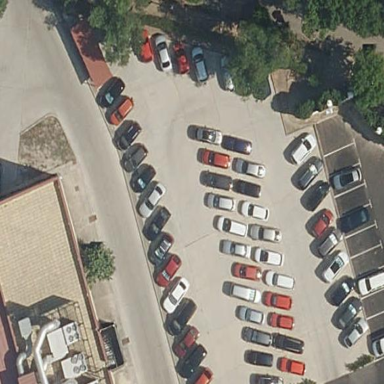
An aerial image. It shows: Parking area with surface.